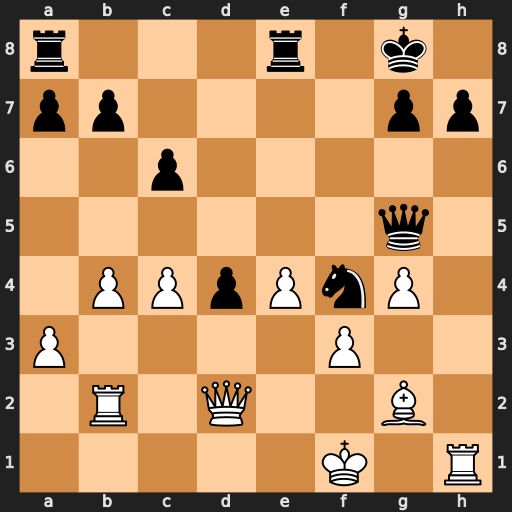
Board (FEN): r3r1k1/pp4pp/2p5/6q1/1PPpPnP1/P4P2/1R1Q2B1/5K1R
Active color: w
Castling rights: -
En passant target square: -
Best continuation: Rh5 Qf6 Rf5